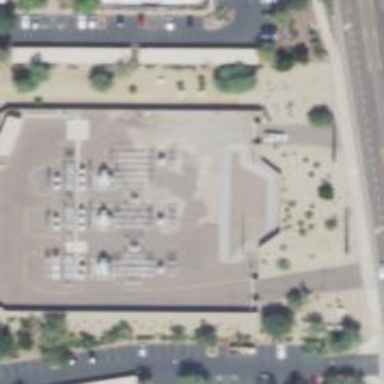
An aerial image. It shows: Switch used for power control.